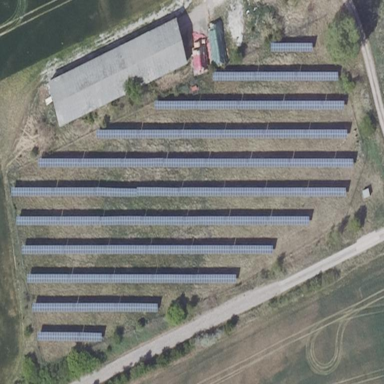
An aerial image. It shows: Solar power generator using photovoltaic technology.